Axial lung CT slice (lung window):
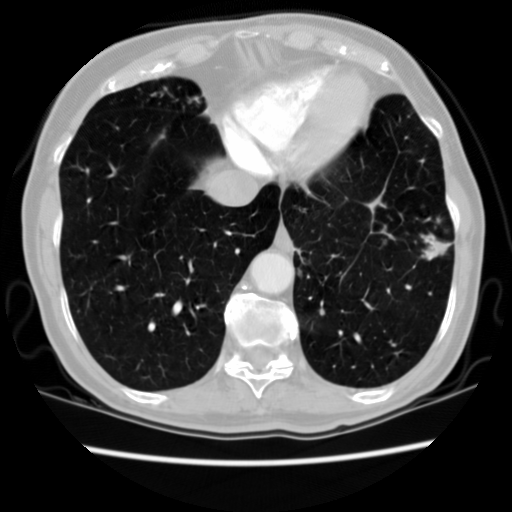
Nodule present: no